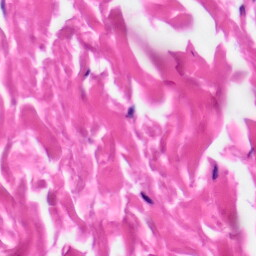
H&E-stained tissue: Skin